【题型】填空题　【知识点】解析几何　【难度】medium
已知$F_1,F_2$为双曲线$x^2-\dfrac{y^2}{4}=1$的左、右焦点，$O$为坐标原点，其上一点$P$满足$PF_1\perp PF_2$，点$Q$满足$\overrightarrow{PQ}=2\overrightarrow{F_2}$，则$\tan\angle POQ=$\_\_\_\_\_.
【解答】
\noindent \textbf{【答案】}$-\dfrac{8}{11}$或$8$

\noindent \textbf{【分析】}分点$P$在双曲线左支时或点$P$在双曲线右支时，取$PF_2$中点$H$，结合双曲线定义，应用余弦定理得出余弦值，再利用同角三角函数关系得出正弦值即可得出正切值.

\noindent \textbf{【详解】}当点$P$在双曲线左支时，

\noindent 设$PF_1=t$，则$PF_2=t+2$，由勾股定理知$t^2+(t+2)^2=(2\sqrt{5})^2$，

\noindent 由$t>0$解得$t=2$，于是$PF_2=F_2Q=4$，$PF_1=2$.取$PF_2$中点$H$，

\noindent 由中位线性质可知$OH=1$，故$OQ=\sqrt{OH^2+HQ^2}=\sqrt{37}$，

\noindent 而$OP=\dfrac{1}{2}F_1F_2=\sqrt{5}$，故由余弦定理得$\cos\angle POQ=\dfrac{PO^2+OQ^2-PQ^2}{2\times PO\times OQ}=-\dfrac{11}{\sqrt{185}}$，

\noindent 由$\angle POQ\in[0,\pi]$知$\sin\angle POQ=\sqrt{1-\cos^2\angle POQ}=\dfrac{8}{\sqrt{185}}$，

\noindent 故$\tan\angle POQ=\dfrac{\sin\angle POQ}{\cos\angle POQ}=-\dfrac{8}{11}$.

\noindent 当点$P$在双曲线右支时，

\noindent 有$PF_1=PQ=4$，$PF_2=QF_2=2$，取$PF_2$中点$H$，

\noindent 由中位线性质可知$OH=2$，故$OQ=\sqrt{OH^2+HQ^2}=\sqrt{13}$，

\noindent 显然$OP=\sqrt{5}$，故由余弦定理得$\cos\angle POQ=\dfrac{PO^2+OQ^2-PQ^2}{2\times PO\times OQ}=\dfrac{1}{\sqrt{65}}$，

\noindent 由$\angle POQ\in[0,\pi]$知$\sin\angle POQ=\sqrt{1-\cos^2\angle POQ}=\dfrac{8}{\sqrt{65}}$，

\noindent 故$\tan\angle POQ=\dfrac{\sin\angle POQ}{\cos\angle POQ}=8$.

\noindent 故答案为:$-\dfrac{8}{11}$或$8$.

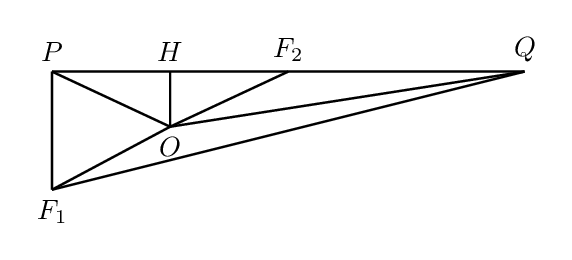
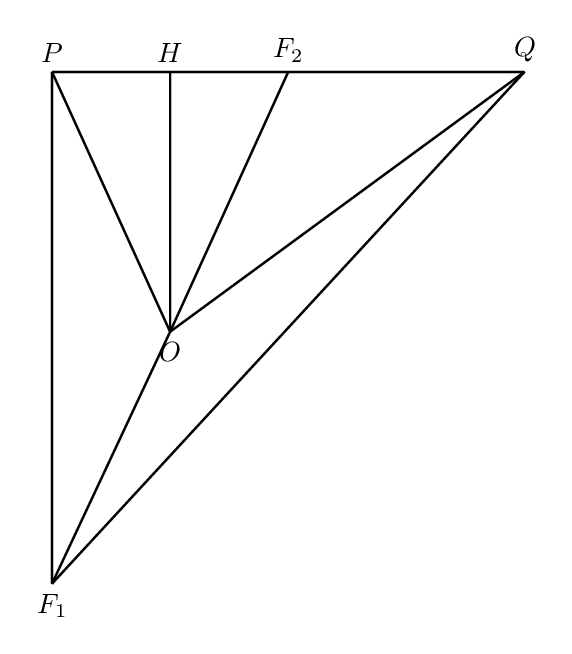